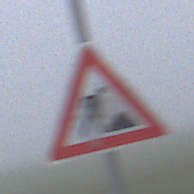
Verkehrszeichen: Arbeitsstelle
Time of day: MorningAfternoon
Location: Outdoor (RoadRail)
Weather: Overcast
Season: NotSpecified
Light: Natural